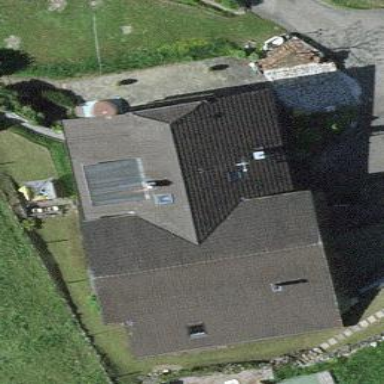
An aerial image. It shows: Detached building.